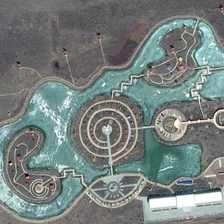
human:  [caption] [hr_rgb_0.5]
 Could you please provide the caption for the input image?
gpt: the irregular with blue water contains several distinctive designs .

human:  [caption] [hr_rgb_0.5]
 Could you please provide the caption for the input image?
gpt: it is a small park with a large pond .

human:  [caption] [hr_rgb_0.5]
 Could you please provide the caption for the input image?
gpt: the irregular with blue water contains several distinctive designs .

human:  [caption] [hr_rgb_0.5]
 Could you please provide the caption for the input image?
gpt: it is a small park with a large pond .

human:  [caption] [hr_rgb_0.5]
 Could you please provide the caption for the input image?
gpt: it is a small park with a large pond .